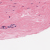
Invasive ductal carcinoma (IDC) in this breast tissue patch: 0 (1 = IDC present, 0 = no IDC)